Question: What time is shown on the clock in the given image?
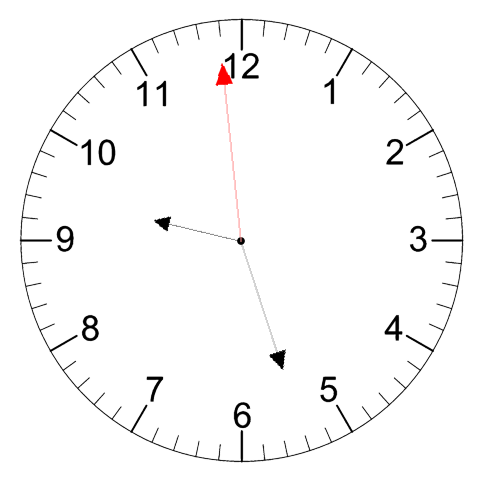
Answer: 09:26:59